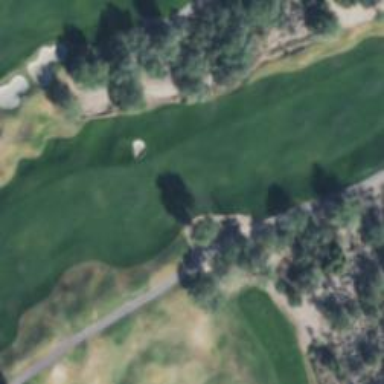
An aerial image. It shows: View of golf hole.